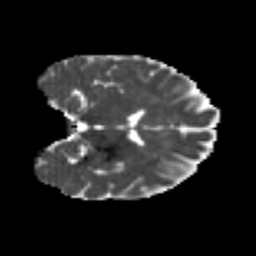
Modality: MD
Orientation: coronal
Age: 24
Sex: female
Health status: healthy
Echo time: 0.074 s